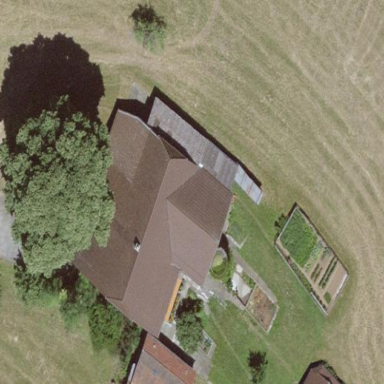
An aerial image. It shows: Farm building.